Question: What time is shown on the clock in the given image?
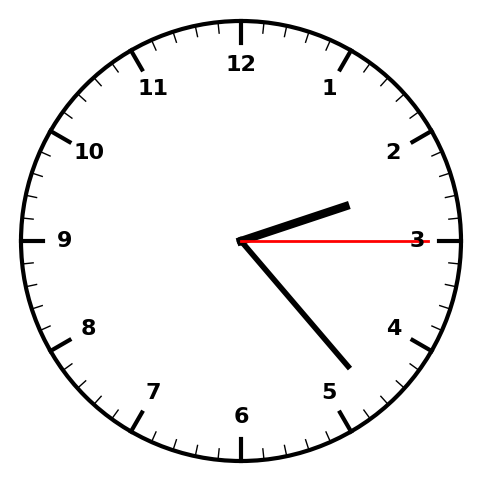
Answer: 02:23:15